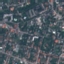
Land use / land cover class: Residential